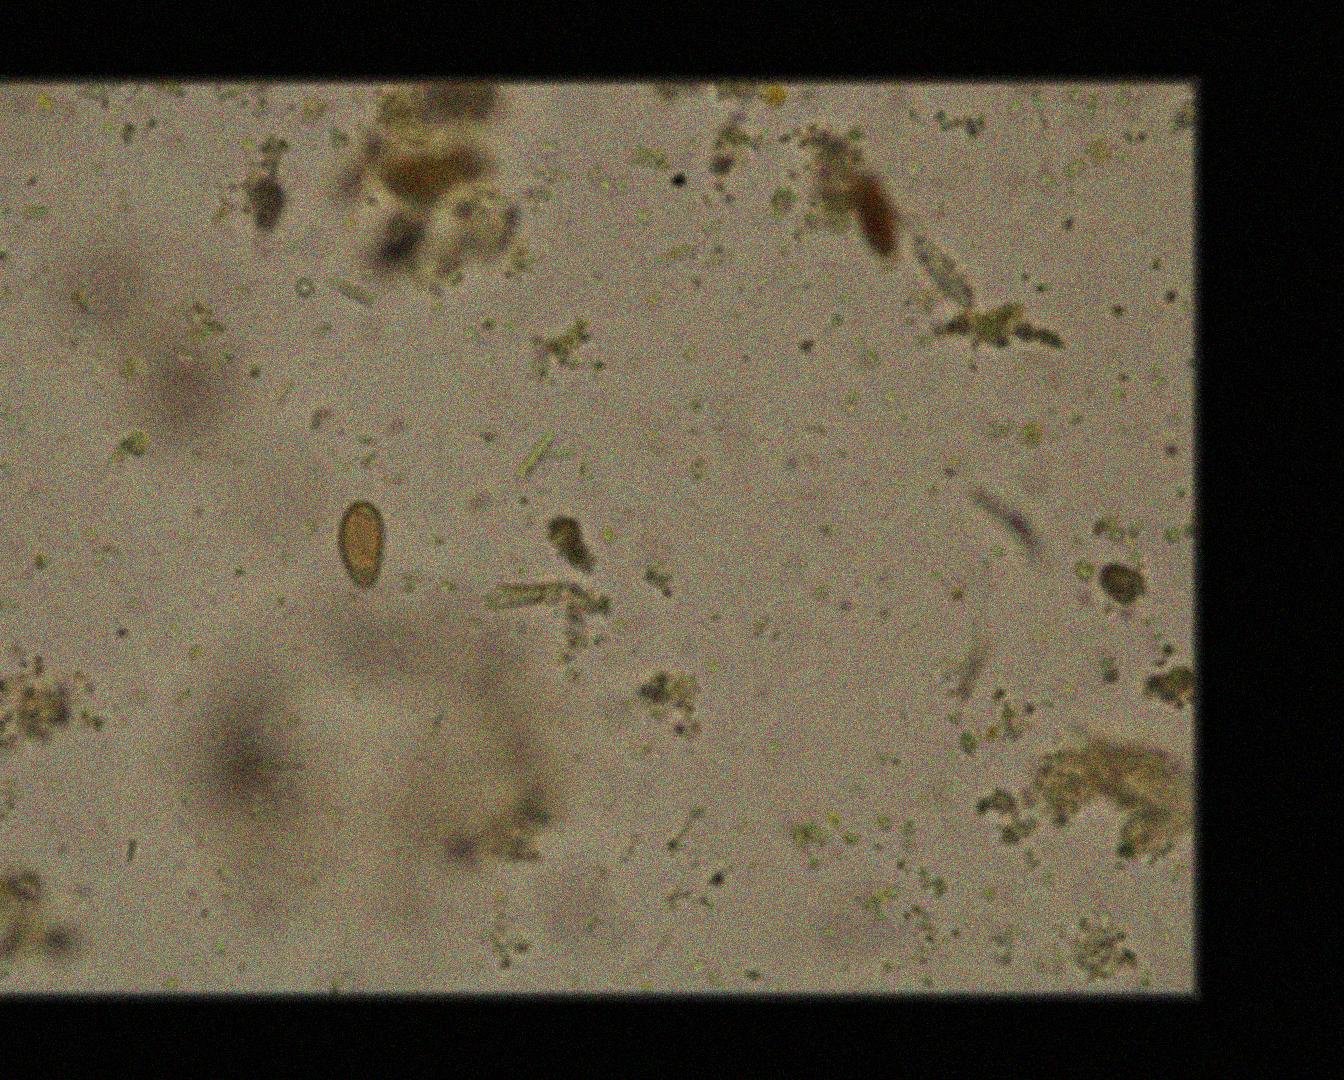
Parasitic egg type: Opisthorchis viverrine